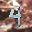
Label: 4